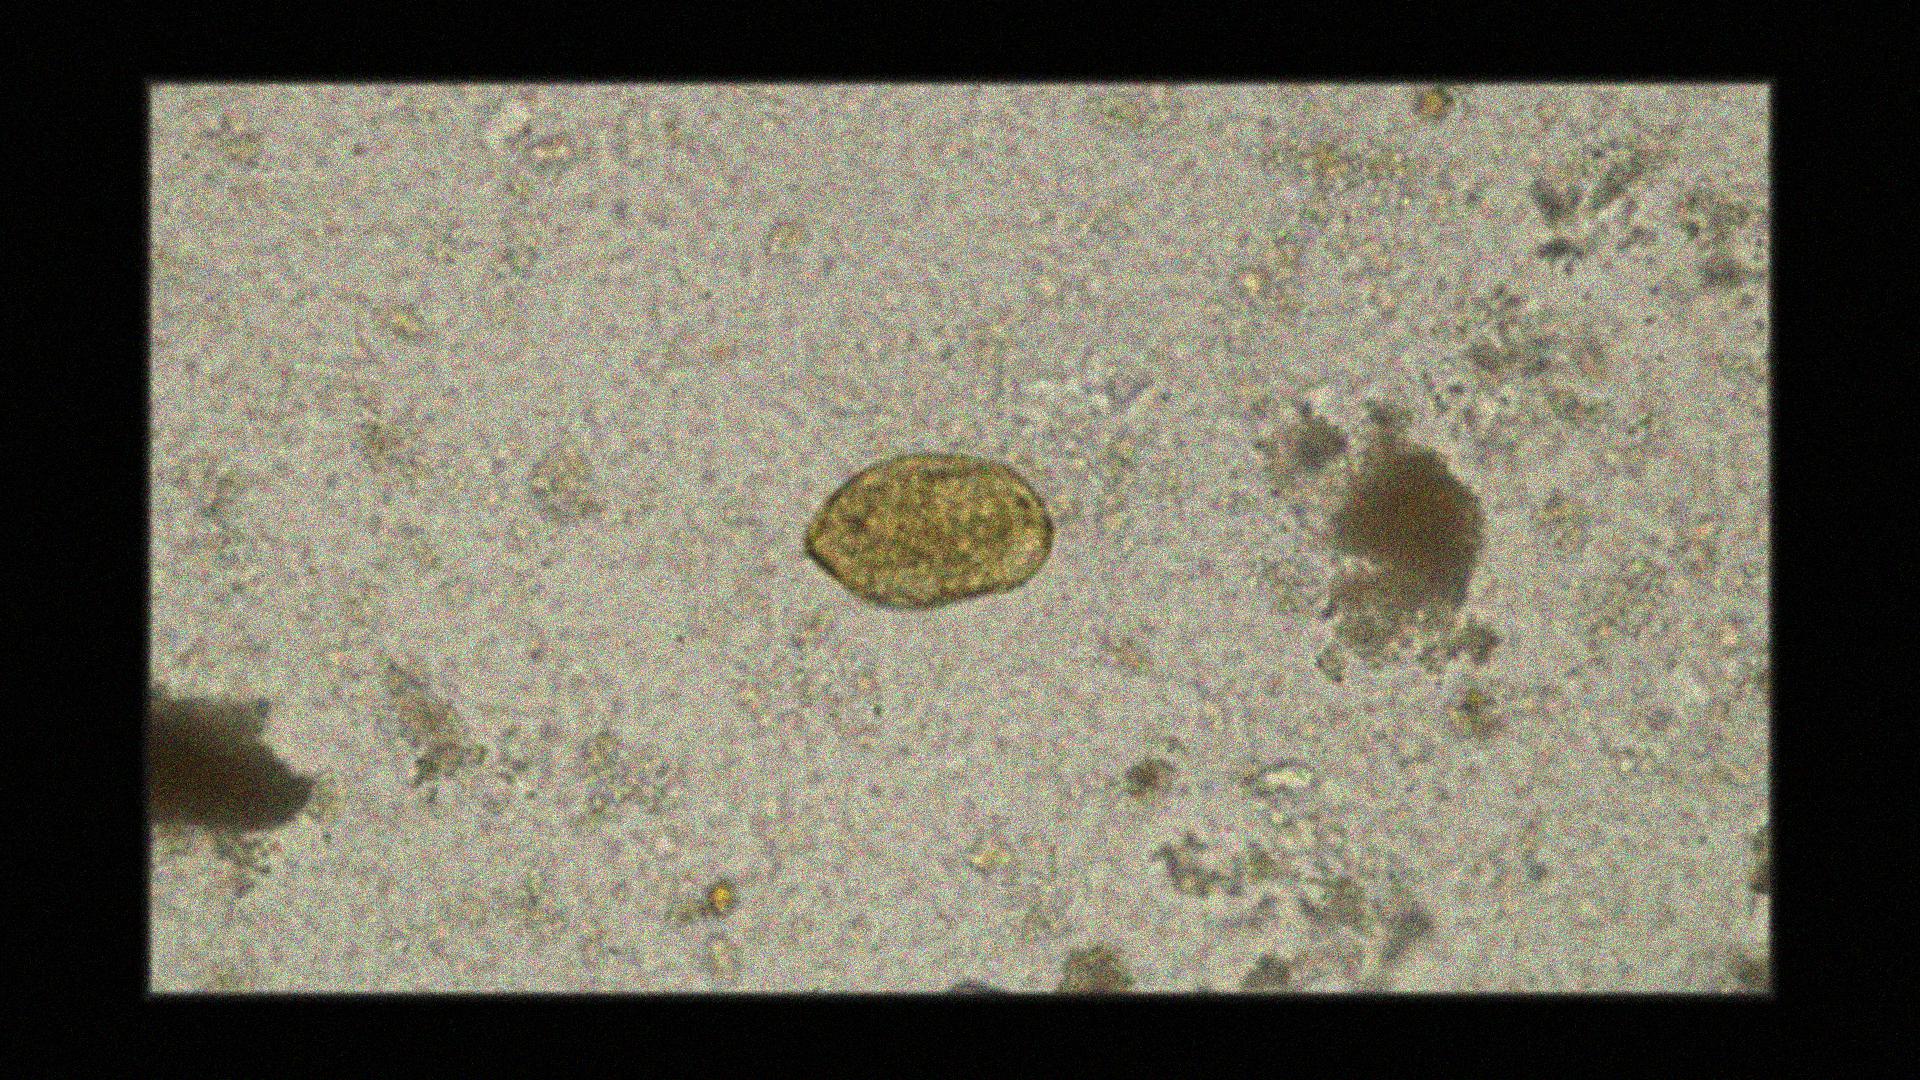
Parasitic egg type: Paragonimus spp